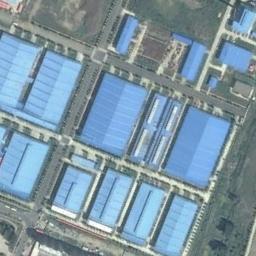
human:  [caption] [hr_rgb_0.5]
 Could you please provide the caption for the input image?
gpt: Many houses of different shapes are in the industrial area .

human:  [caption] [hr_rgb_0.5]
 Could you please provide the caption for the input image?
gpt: The industrial area with some neatly arranged blue workshops is surrounded by lawns .

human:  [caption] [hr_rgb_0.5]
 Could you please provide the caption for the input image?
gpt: Neatly planned factories and roads in an industrial area with large green spaces next to it .

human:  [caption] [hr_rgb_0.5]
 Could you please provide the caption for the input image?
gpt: Industrial areas are very small .

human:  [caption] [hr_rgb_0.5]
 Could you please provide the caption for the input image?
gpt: There are some blue buildings on the industrial area .